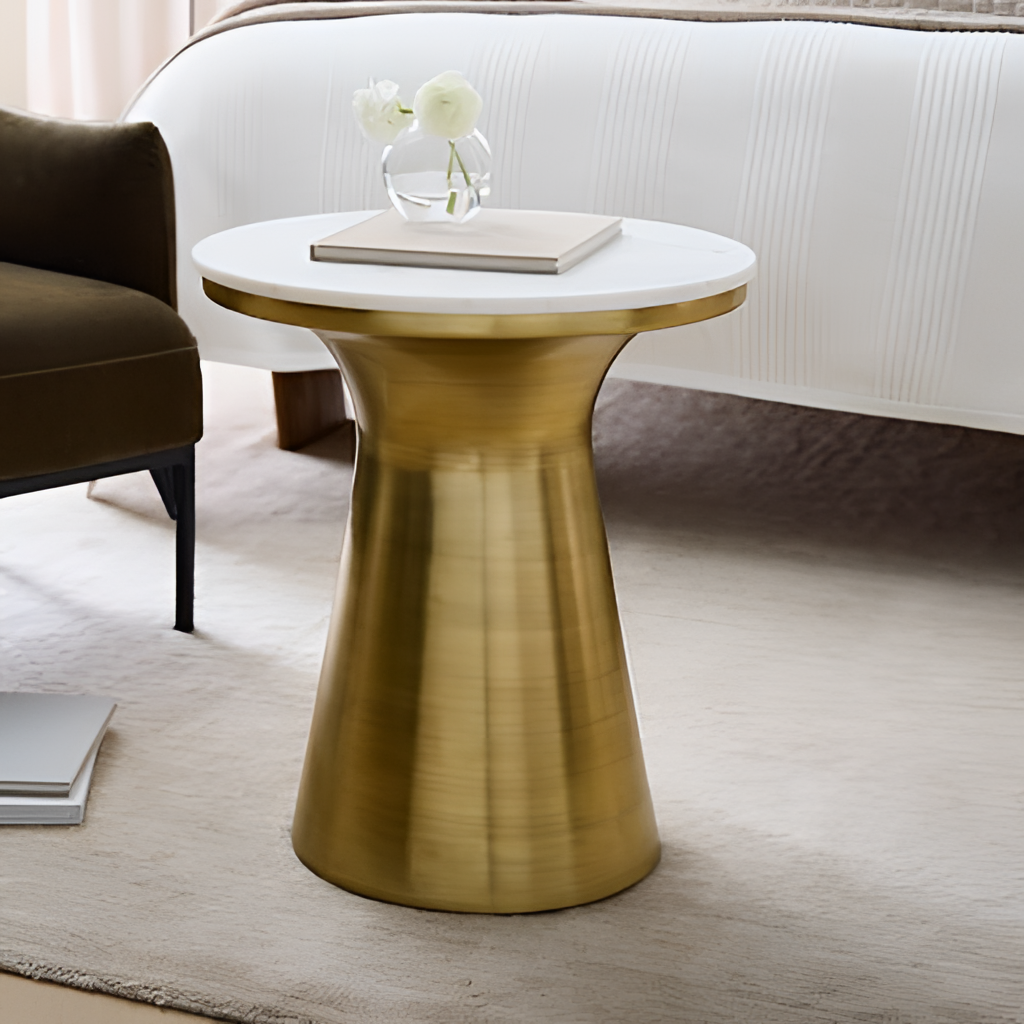
metal side table, living room, fabric wallpaper, with solid pattern, contemporary, beige carpet flooring, with solid pattern